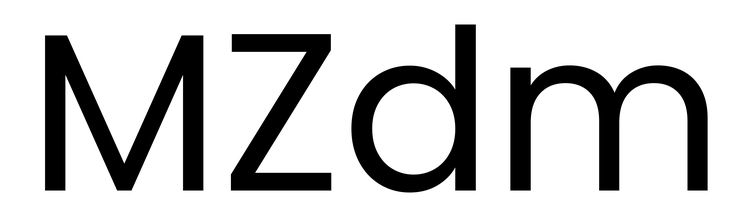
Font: Poppins-Regular